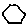
Label: hexagon